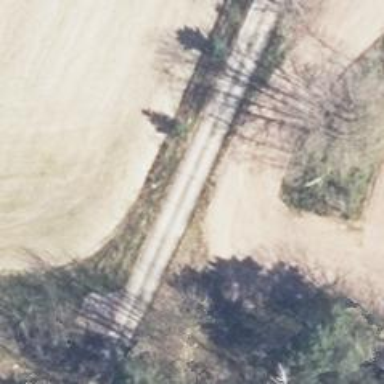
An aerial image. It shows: Unclassified road with concrete surface.